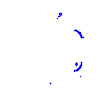
Particle: kaon